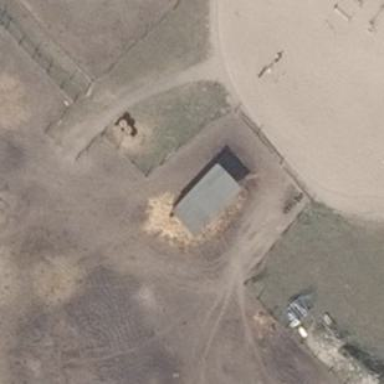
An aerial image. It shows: Stable.